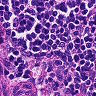
Metastatic tissue present: no